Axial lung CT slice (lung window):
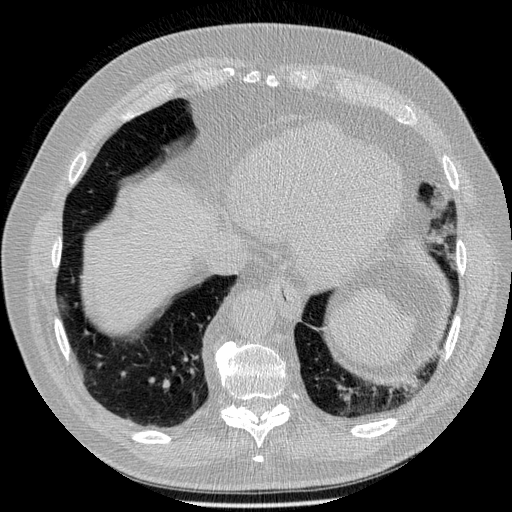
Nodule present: no